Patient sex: F
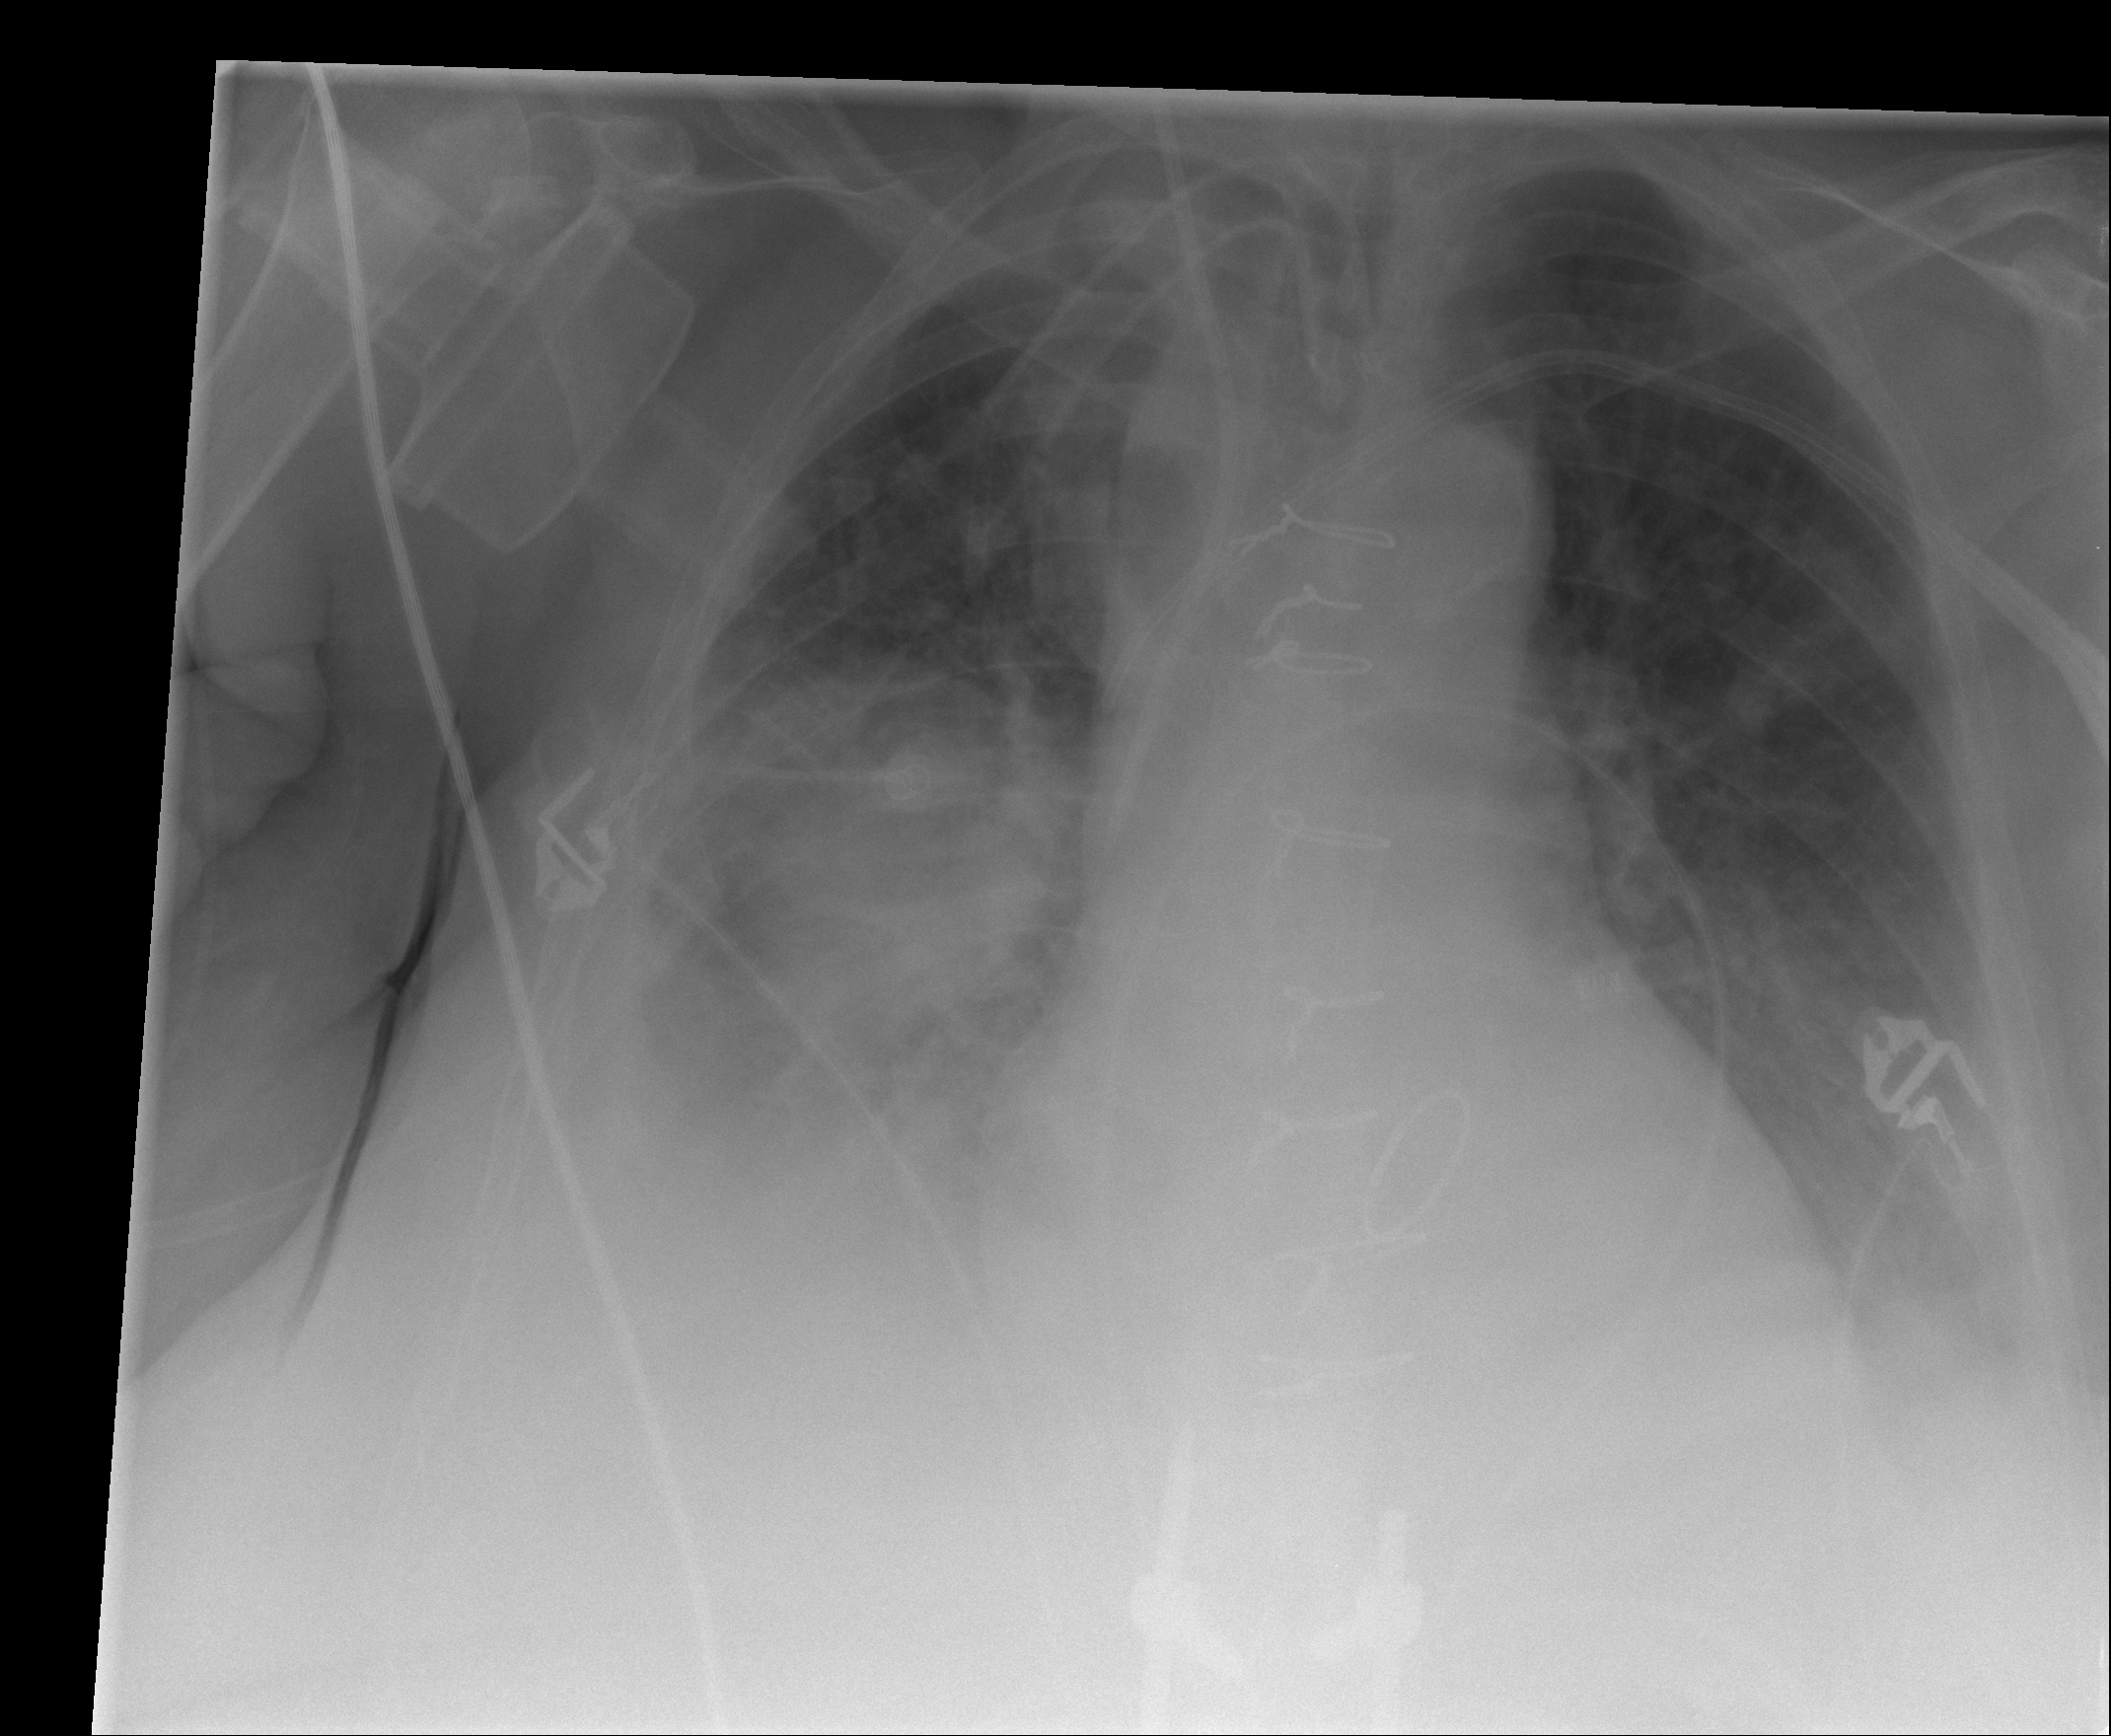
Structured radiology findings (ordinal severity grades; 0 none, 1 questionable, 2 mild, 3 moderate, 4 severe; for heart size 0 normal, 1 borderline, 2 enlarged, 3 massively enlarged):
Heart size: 2
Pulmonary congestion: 0
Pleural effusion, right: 3
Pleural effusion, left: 2
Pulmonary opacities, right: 3
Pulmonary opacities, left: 2
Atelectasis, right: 3
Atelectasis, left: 2